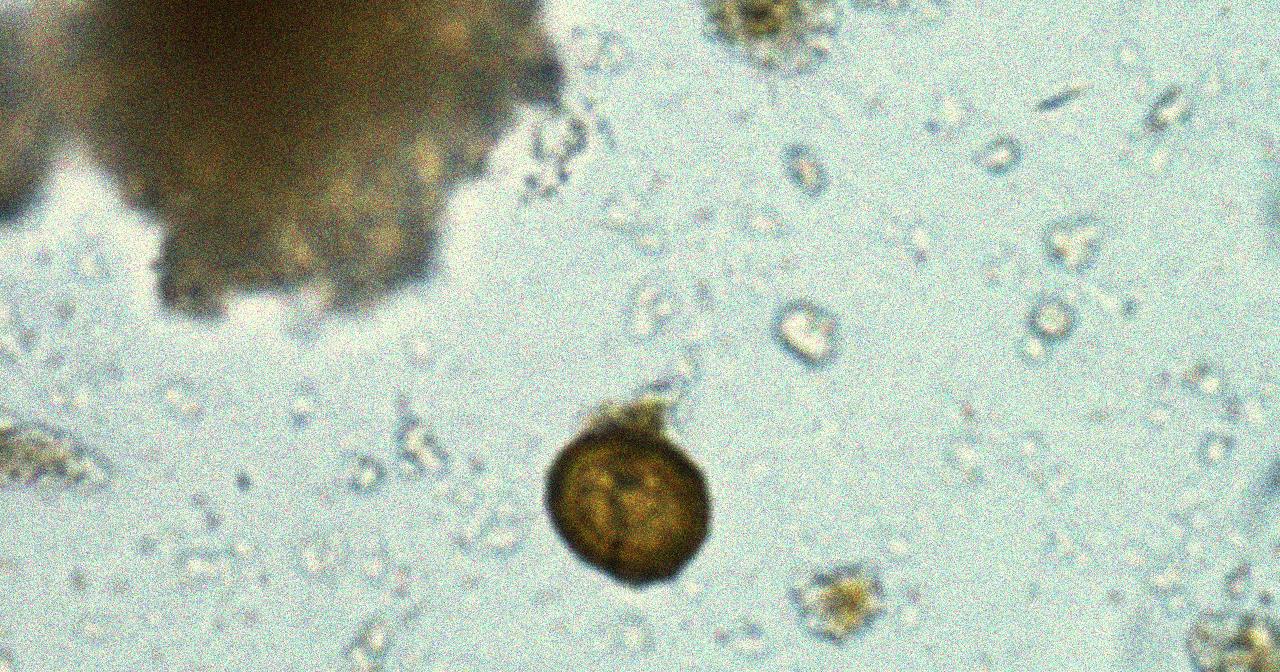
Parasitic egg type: Taenia spp. egg